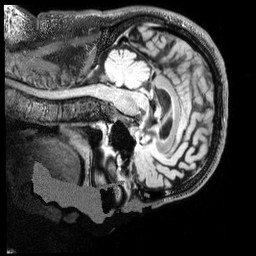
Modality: T2w
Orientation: sagittal
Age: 66
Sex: male
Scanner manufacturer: siemens
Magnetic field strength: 3 T
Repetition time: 5 s
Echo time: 0.394 s